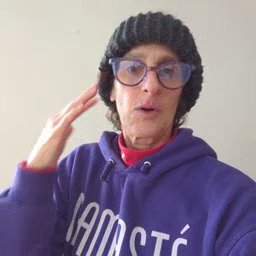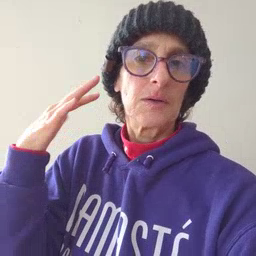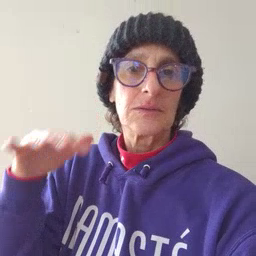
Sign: noisy